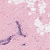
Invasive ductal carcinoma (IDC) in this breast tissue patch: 0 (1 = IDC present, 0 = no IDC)